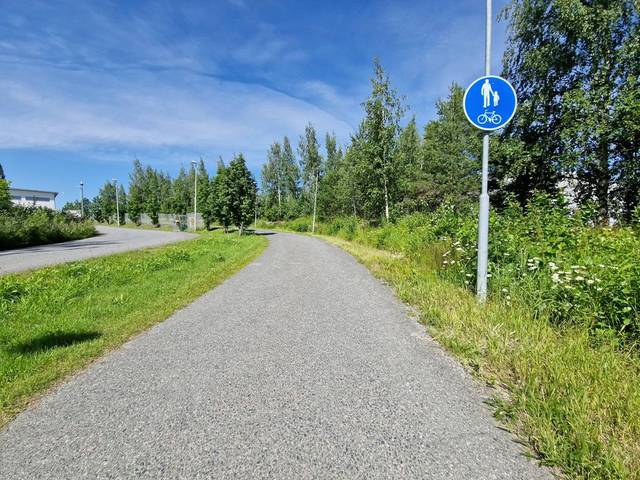
Region: Finland
Coordinates: 62.875, 27.656